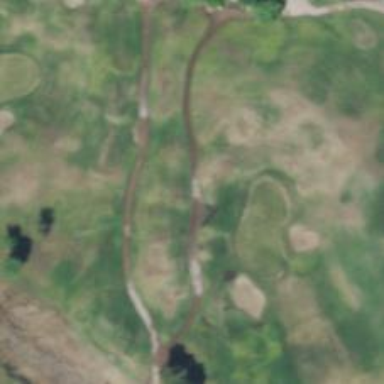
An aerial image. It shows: Pathway for golfing.